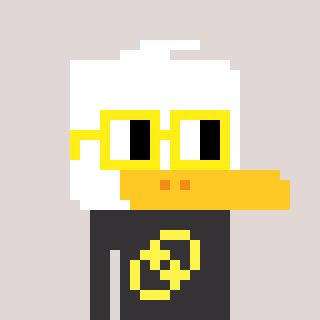
a pixel art character with square yellow glasses, a duck-shaped head and a grayscale-colored body on a warm background